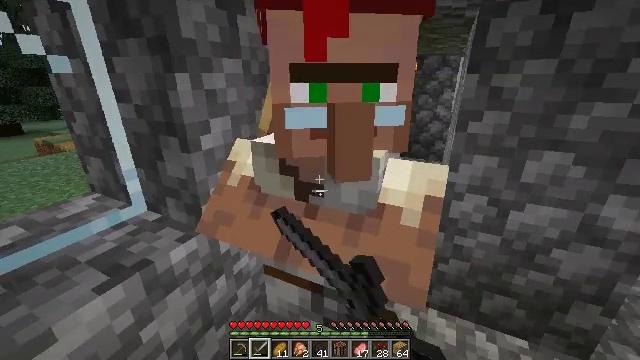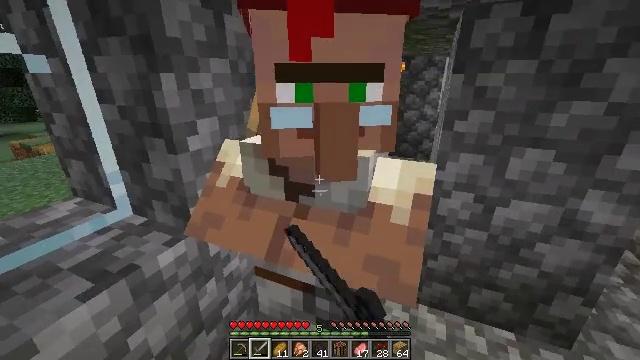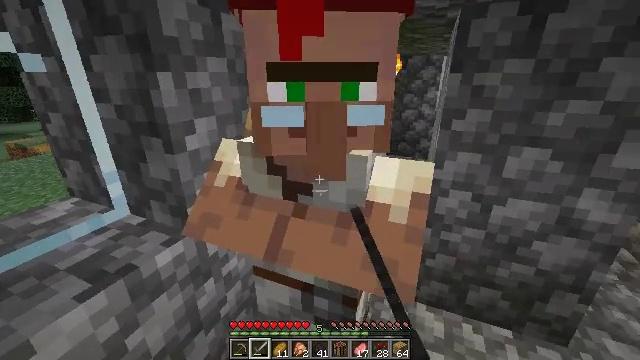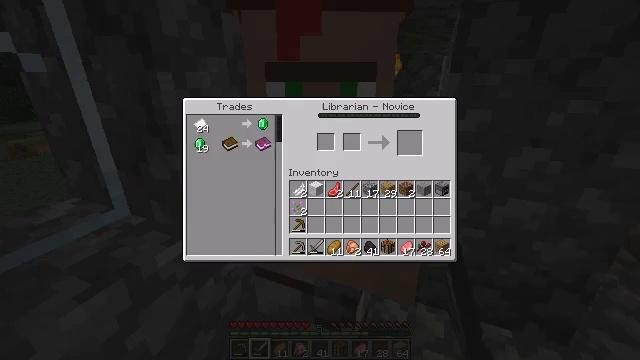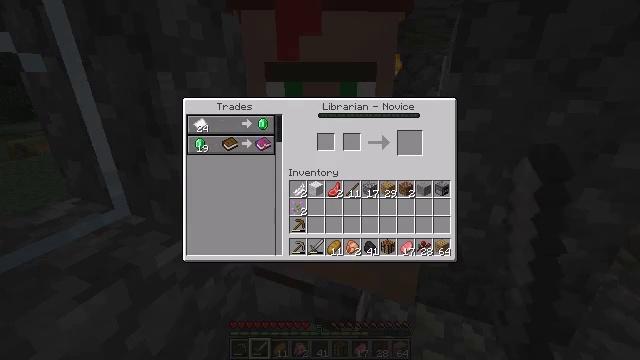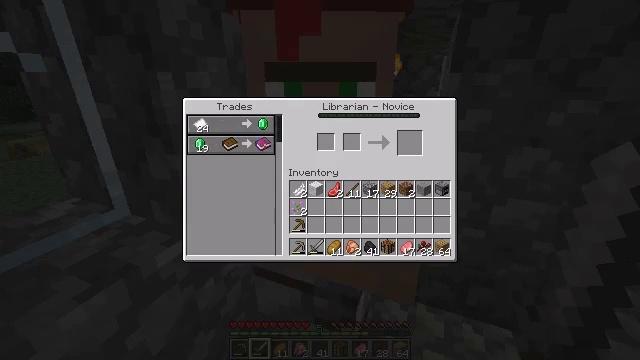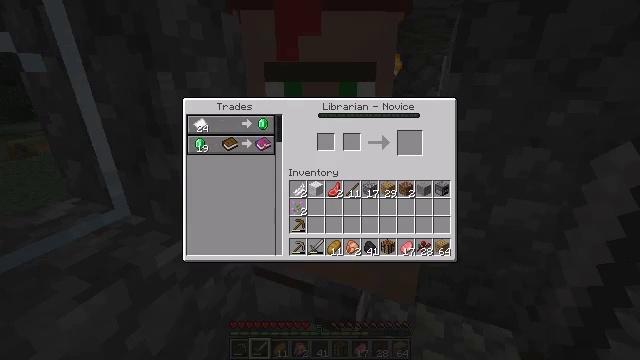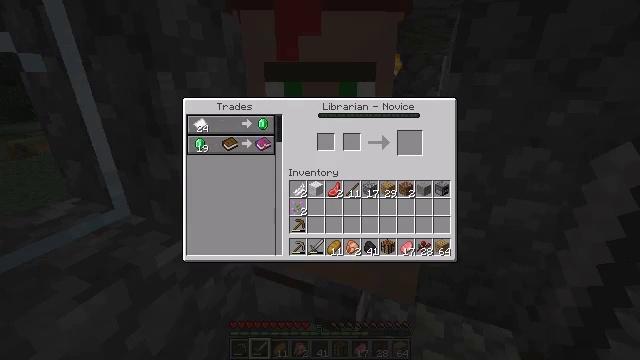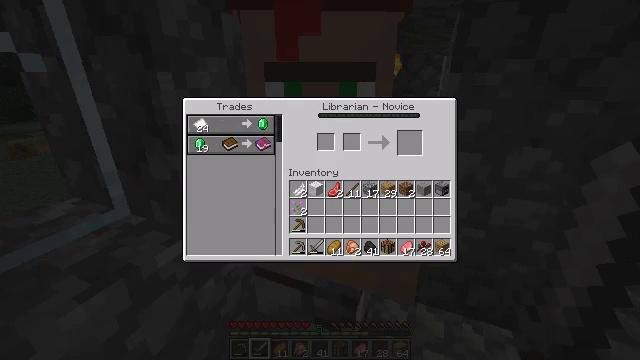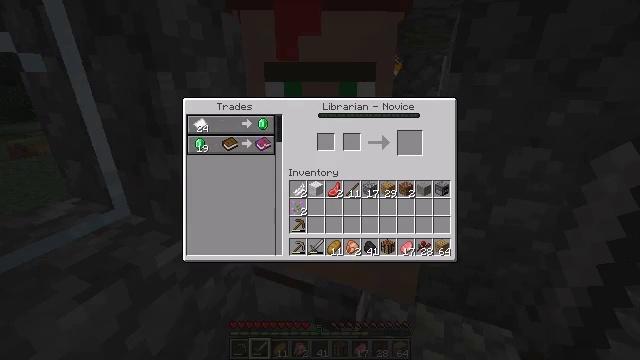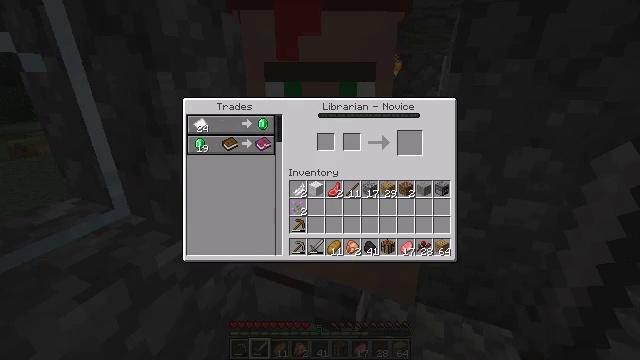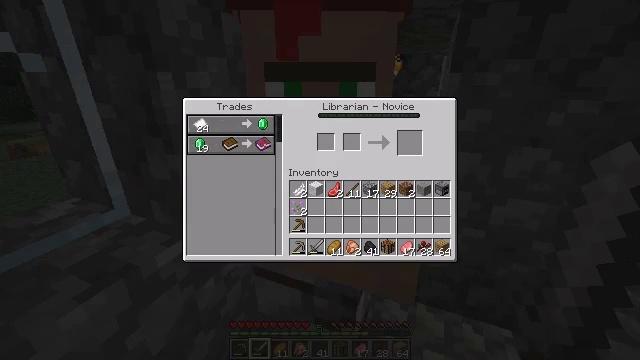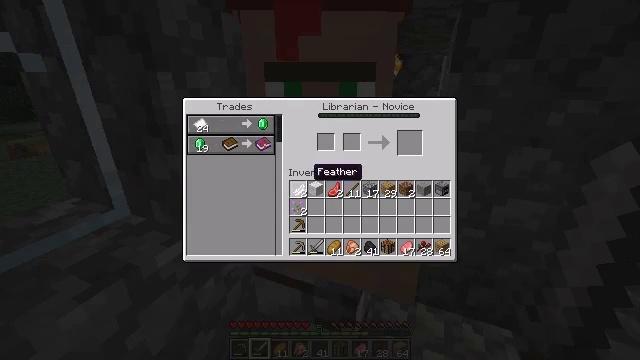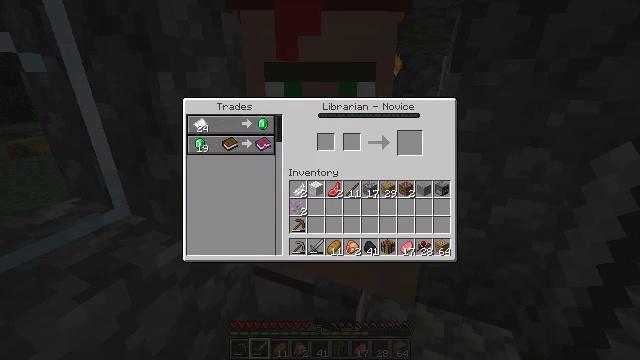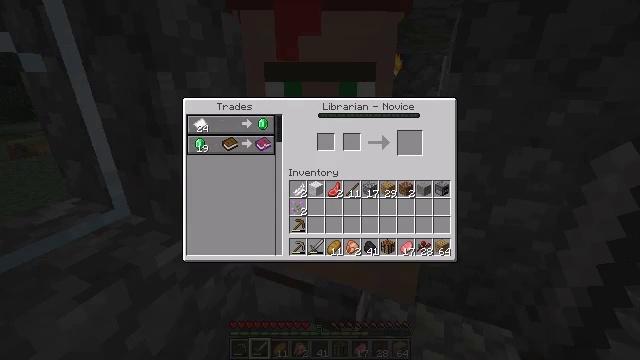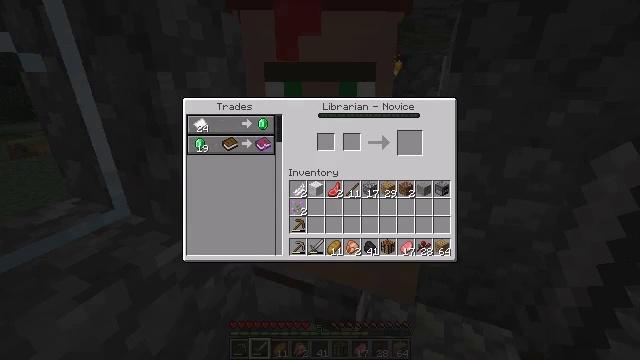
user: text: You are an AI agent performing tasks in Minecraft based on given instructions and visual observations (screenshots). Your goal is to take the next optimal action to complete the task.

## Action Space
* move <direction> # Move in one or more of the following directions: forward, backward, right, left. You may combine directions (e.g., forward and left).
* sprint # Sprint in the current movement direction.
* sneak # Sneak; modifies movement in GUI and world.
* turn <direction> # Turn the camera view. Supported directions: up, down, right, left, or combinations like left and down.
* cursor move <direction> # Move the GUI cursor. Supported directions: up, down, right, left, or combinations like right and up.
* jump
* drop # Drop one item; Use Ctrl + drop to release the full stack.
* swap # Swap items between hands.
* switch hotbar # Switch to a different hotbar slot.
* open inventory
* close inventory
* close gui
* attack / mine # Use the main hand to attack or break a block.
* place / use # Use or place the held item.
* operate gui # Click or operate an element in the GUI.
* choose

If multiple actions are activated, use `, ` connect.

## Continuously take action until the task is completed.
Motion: motion action
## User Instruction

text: Break the purple bed to move it.
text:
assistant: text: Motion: turn right
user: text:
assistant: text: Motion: no_op
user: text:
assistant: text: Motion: cursor move up, open gui
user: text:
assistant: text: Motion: no_op
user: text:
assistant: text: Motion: no_op
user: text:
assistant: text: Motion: no_op
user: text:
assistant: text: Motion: no_op
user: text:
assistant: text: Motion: no_op
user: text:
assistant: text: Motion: no_op
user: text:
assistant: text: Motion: no_op
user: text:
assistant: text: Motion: no_op
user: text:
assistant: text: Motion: cursor move left and down
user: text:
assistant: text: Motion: cursor move left
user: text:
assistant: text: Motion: cursor move left
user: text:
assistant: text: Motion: cursor move left and up
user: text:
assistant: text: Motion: cursor move up
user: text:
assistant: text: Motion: no_op
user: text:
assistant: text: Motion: no_op
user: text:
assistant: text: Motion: no_op
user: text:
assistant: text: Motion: no_op
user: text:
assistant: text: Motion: no_op
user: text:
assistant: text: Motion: cursor move up
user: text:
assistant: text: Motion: no_op
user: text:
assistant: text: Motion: no_op
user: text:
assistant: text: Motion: no_op
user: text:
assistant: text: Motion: no_op
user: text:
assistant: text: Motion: no_op
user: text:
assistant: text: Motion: no_op
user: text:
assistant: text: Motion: no_op
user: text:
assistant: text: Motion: no_op